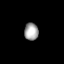
Tissue: lung
Cell type: Epithelial cells
Senescence score: 0.1929
Nuclear area (px): 237
Mean DAPI intensity: 165.405